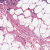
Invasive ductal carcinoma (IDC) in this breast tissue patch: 0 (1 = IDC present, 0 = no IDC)